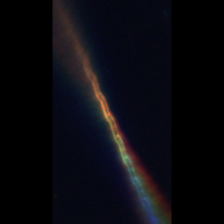
Taxon: Psuedo-nitzschia
Group: Diatoms